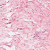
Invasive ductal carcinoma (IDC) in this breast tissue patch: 0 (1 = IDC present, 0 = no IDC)